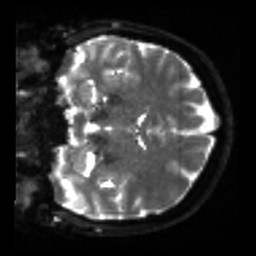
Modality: sbref
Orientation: coronal
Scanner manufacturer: siemens
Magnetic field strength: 3 T
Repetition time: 4 s
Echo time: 0.0594 s